Question: Basically i have this image:

The task is to make the text dynamic so it can be changed and also have it responsive for mobile. I haven't tried anything yet because i am stumped at where to begin.
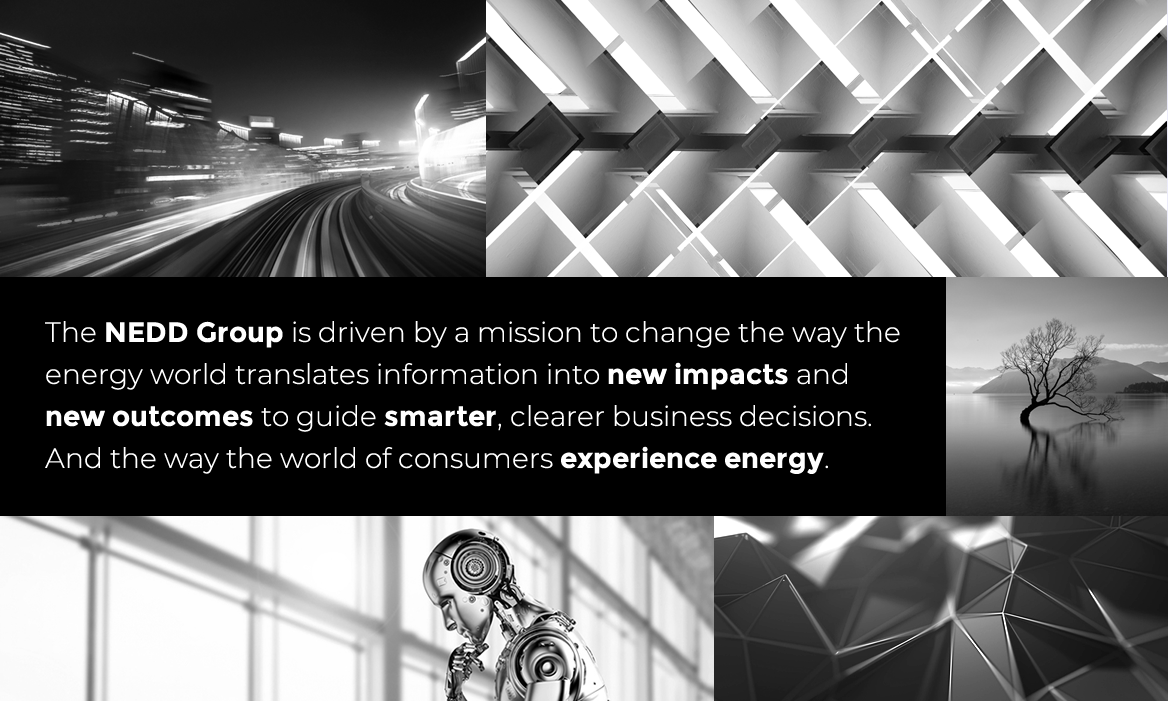
Answer: '''
Write **Media Query** click below link for better understanding.
'''
Example
'''
/* Mobile Styles */
@media only screen and (max-width: 400px) {
body {
/* Change the alignment Here (**Write css** here for Mobile)*/
}
}
/* Tablet Styles */
@media only screen and (min-width: 401px) and (max-width: 960px) {
body {
/* Change the alignment Here (**Write css** here for Tablet)*/
}
}
/* Desktop Styles */
@media only screen and (min-width: 961px) {
body {
/* Change the alignment Here (**Write css** here for Desktop)*/
}
}
'''